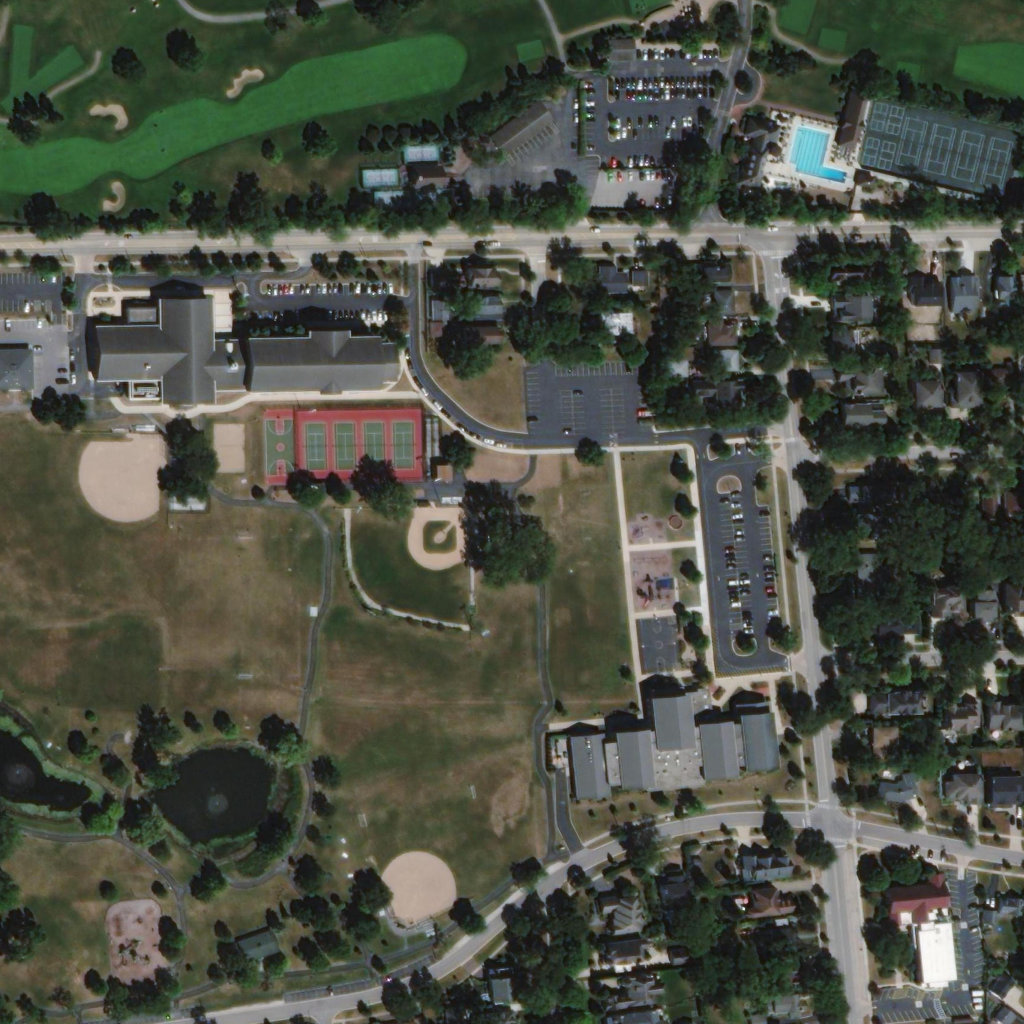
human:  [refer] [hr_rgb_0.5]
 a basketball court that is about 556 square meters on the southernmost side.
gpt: <box>[[62, 59, 66, 66, 0]]</box>